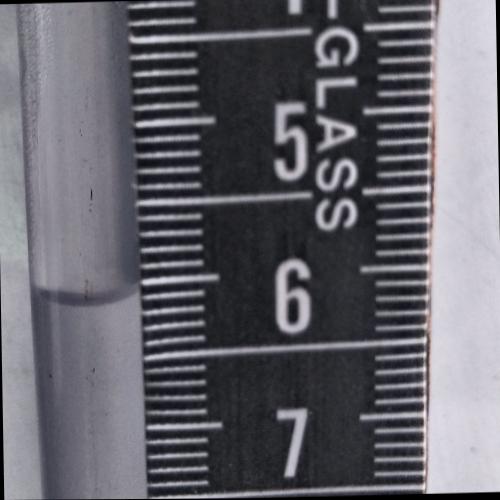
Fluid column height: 6.1 cm